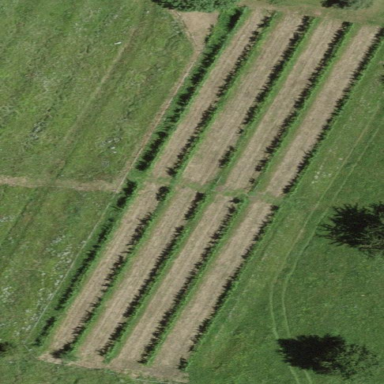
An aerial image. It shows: Vineyard.